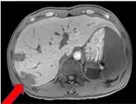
Timeline of laboratory results. Magnetic resonance imaging and computerized tomography showed multiple metastases in both the liver.
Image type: radiology (mri)